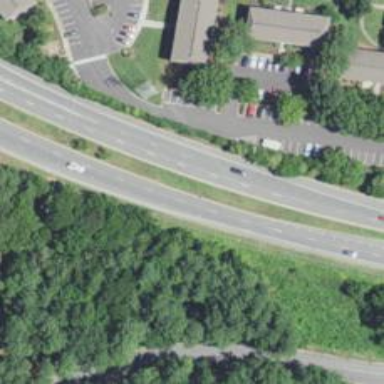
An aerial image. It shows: Asphalt trunk highway classified as expressway.